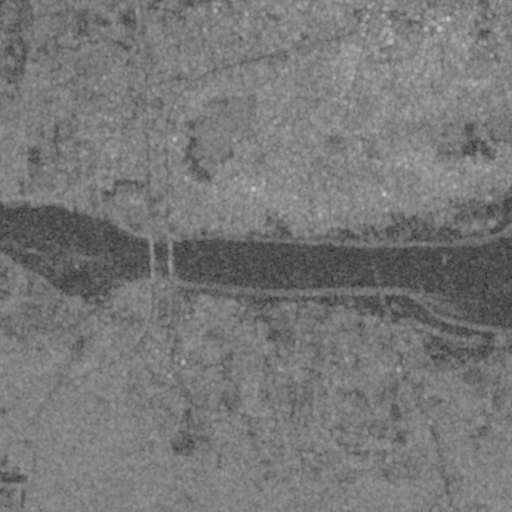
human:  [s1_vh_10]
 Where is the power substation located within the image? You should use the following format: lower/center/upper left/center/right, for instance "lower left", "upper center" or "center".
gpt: The power substation is located in the upper right of the image.
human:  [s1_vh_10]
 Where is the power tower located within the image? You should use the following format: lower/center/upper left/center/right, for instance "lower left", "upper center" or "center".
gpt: The power tower is located in the right of the image.
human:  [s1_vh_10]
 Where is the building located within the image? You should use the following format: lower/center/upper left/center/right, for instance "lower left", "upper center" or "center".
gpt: There is no building in the image.

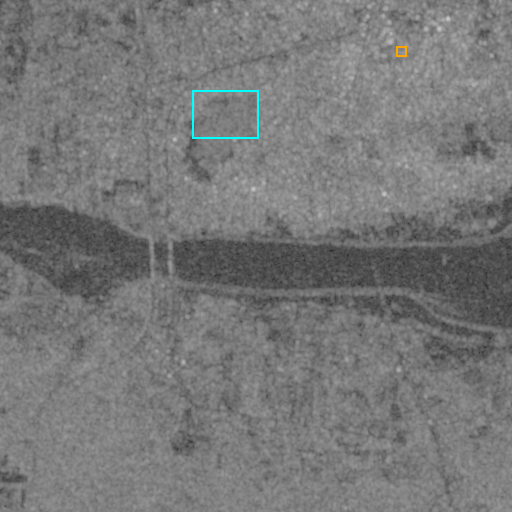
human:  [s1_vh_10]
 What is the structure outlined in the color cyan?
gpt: The structure outlined in cyan is a park.
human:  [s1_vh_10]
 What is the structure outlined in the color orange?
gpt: The structure outlined in orange is a power substation.
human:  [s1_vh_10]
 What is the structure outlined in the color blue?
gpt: There is no blue outline.